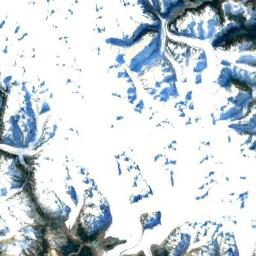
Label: snowberg